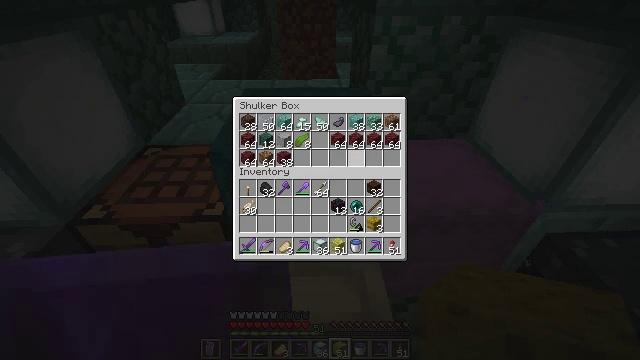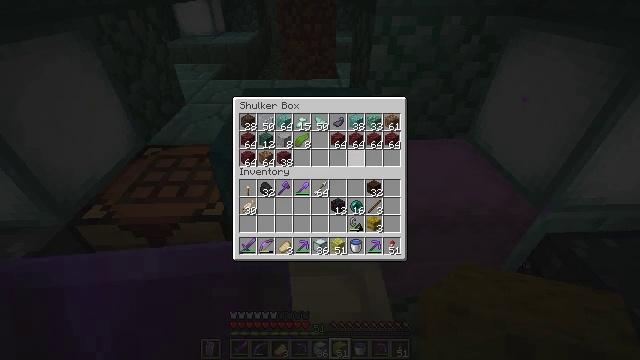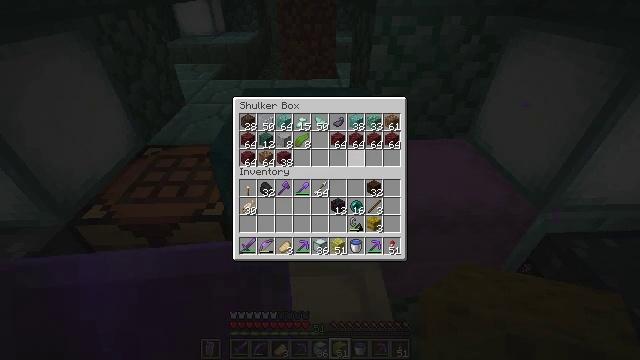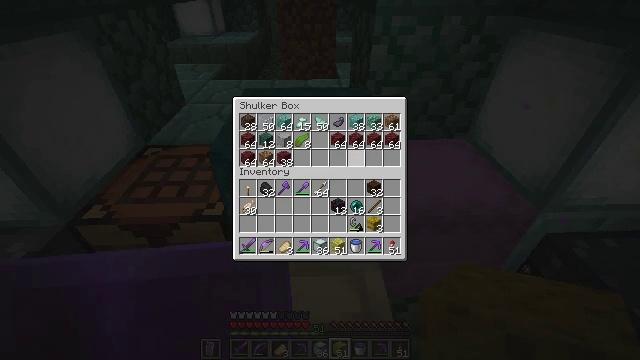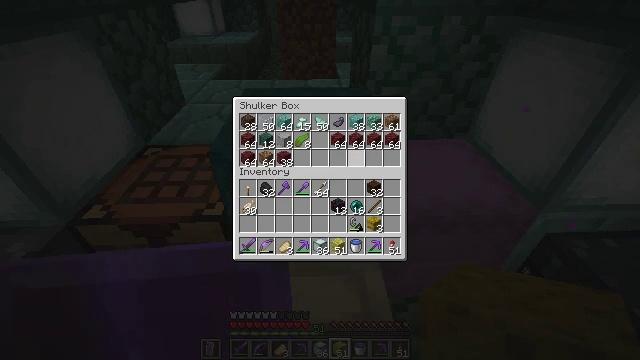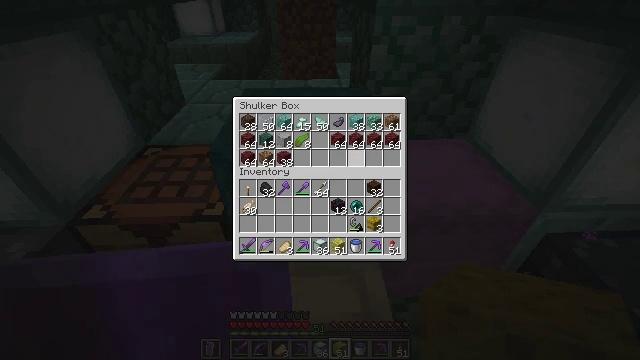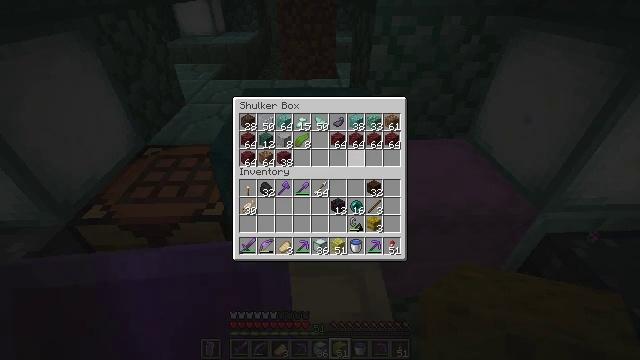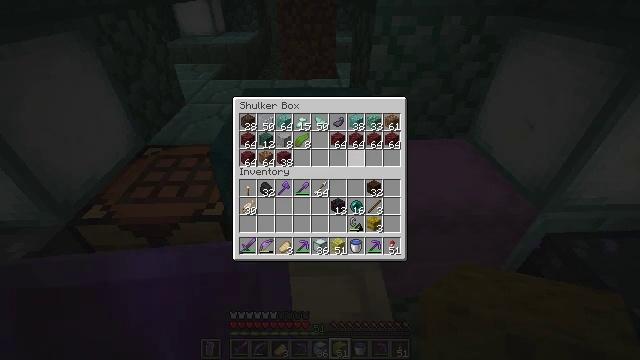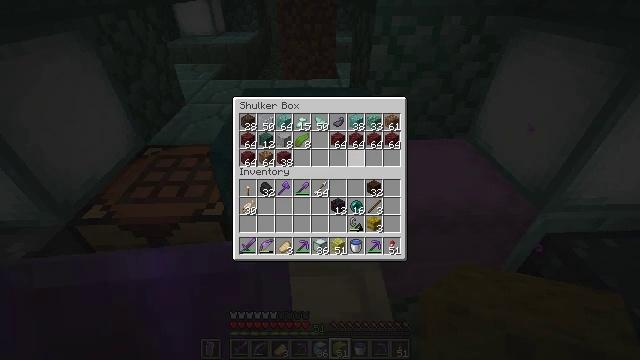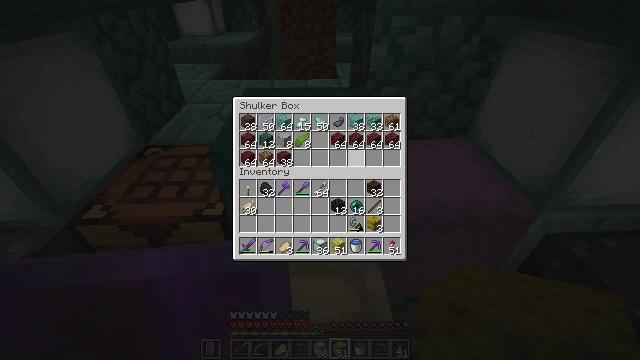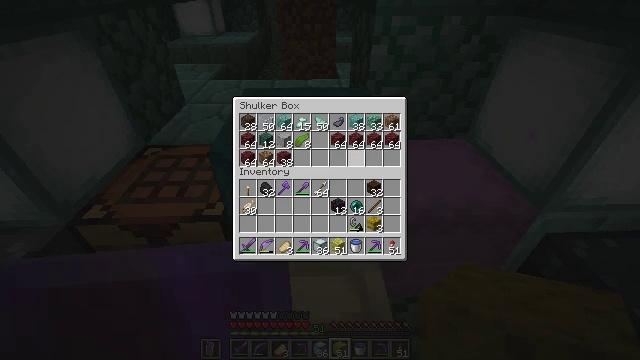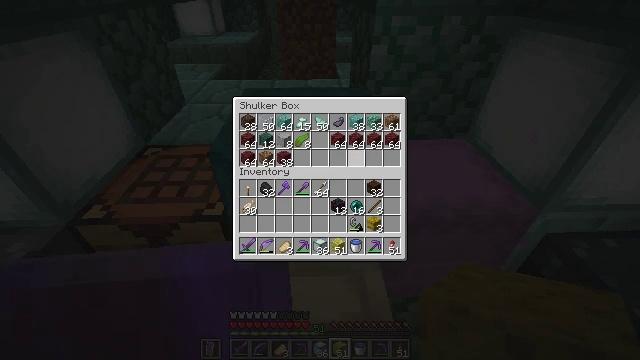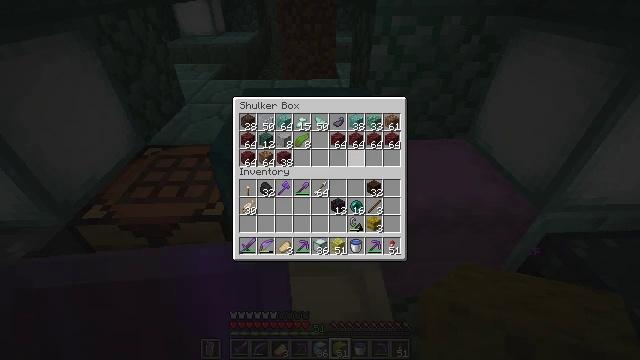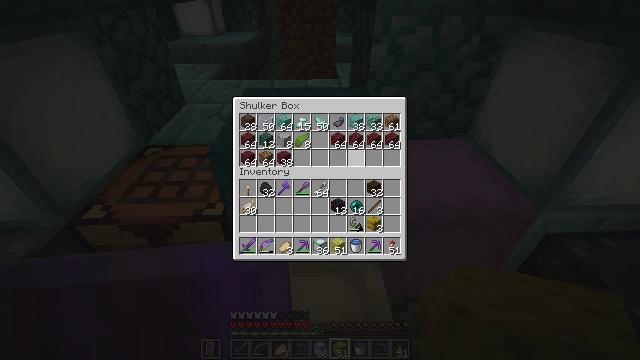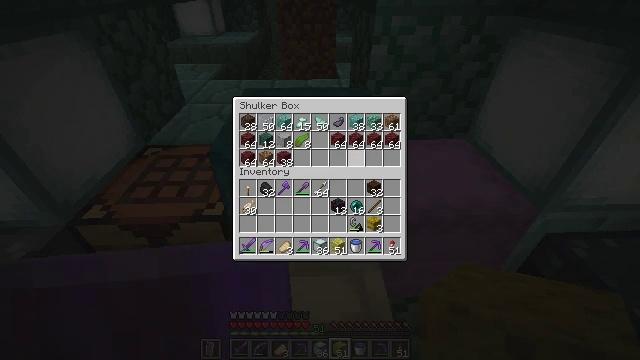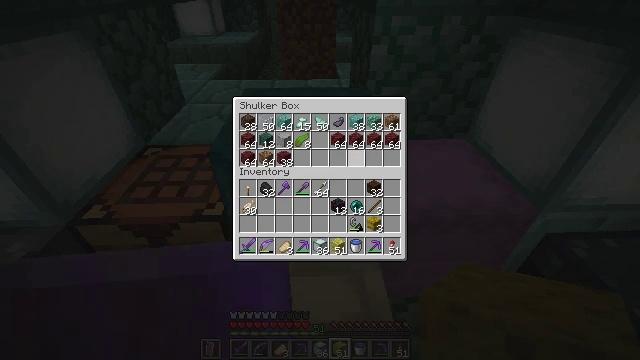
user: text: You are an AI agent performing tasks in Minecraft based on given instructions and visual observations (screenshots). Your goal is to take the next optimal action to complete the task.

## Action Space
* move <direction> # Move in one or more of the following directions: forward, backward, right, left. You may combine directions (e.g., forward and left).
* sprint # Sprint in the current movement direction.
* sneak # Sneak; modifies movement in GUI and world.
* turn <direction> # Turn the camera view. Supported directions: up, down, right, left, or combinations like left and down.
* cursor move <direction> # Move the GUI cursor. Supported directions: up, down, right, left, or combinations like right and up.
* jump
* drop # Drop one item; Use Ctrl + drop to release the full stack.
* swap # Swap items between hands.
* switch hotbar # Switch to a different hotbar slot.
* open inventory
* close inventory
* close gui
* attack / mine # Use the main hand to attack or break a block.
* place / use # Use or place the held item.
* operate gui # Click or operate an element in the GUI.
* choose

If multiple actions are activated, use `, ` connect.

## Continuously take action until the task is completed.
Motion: motion action
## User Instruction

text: craft item sponge
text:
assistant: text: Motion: no_op
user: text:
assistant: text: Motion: no_op
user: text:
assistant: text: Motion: no_op
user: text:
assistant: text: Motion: no_op
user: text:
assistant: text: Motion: no_op
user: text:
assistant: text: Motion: no_op
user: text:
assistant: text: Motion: no_op
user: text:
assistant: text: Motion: no_op
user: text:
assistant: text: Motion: no_op
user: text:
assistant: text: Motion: no_op
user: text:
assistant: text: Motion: no_op
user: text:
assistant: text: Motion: no_op
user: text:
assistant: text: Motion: no_op
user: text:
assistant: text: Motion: no_op
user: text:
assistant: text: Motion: no_op
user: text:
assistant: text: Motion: no_op
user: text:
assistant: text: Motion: no_op
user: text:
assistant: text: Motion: no_op
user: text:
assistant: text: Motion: no_op
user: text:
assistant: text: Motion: no_op
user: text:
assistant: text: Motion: no_op
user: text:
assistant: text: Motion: no_op
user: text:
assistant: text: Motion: no_op
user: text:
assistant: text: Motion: no_op
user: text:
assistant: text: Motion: no_op
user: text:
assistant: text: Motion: no_op
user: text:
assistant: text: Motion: no_op
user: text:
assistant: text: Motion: no_op
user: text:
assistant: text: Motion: no_op
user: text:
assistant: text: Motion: no_op